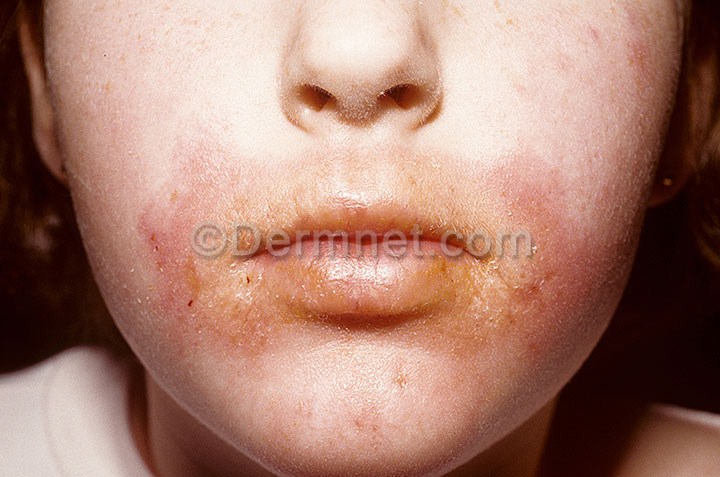
Disease: Poison Ivy Photos and other Contact Dermatitis